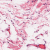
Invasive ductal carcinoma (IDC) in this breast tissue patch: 0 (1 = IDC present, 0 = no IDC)